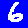
Digit: 6